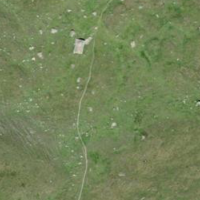
EUNIS habitat code: 26
Species observed at this site:
Silene dioica